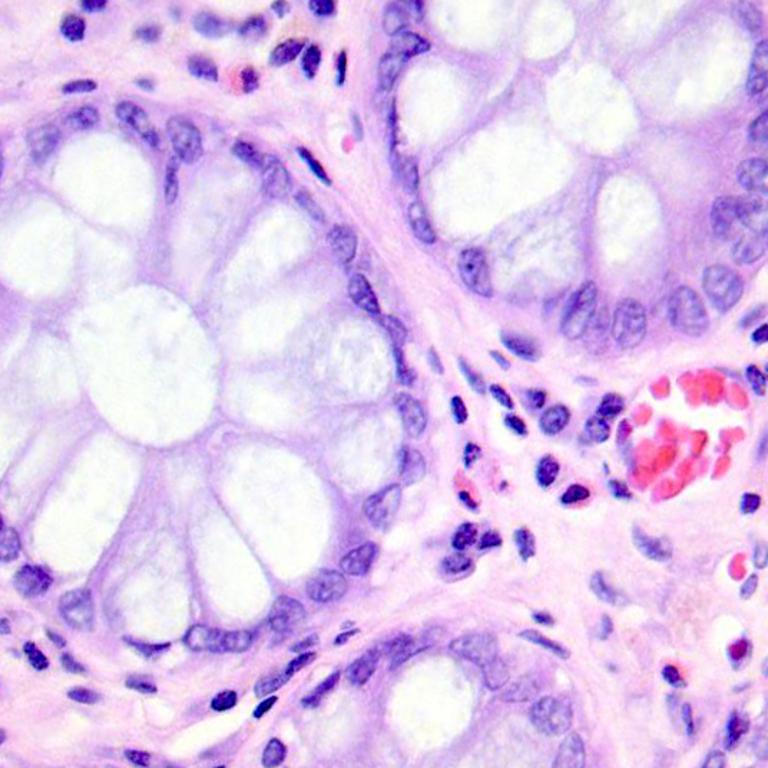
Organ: colon
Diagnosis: benign